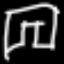
Label: pants